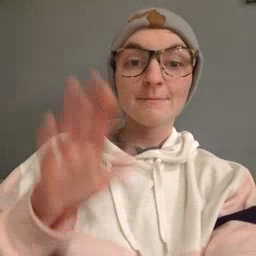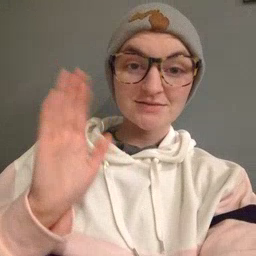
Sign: bye